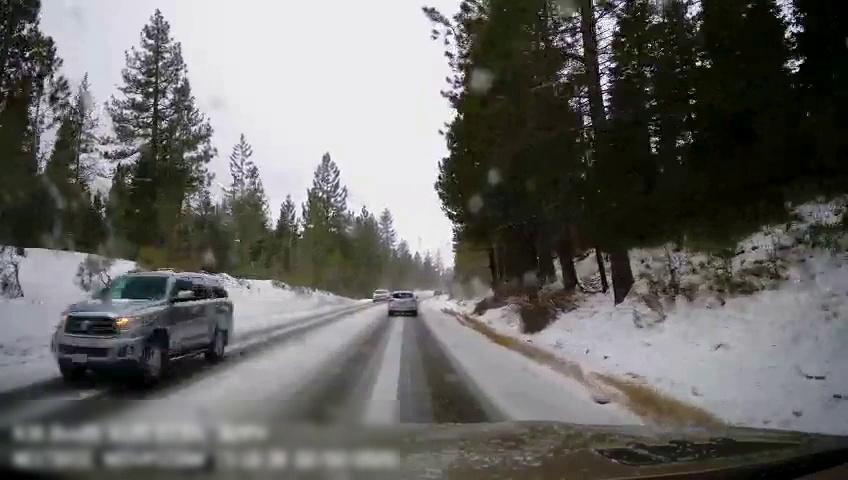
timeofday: Day
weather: Snowy
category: Drivable Space
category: Vehicles | SUV
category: Vehicles | SUV
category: Vehicles | SUV
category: Lanes | Opposite Lane